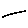
Label: line